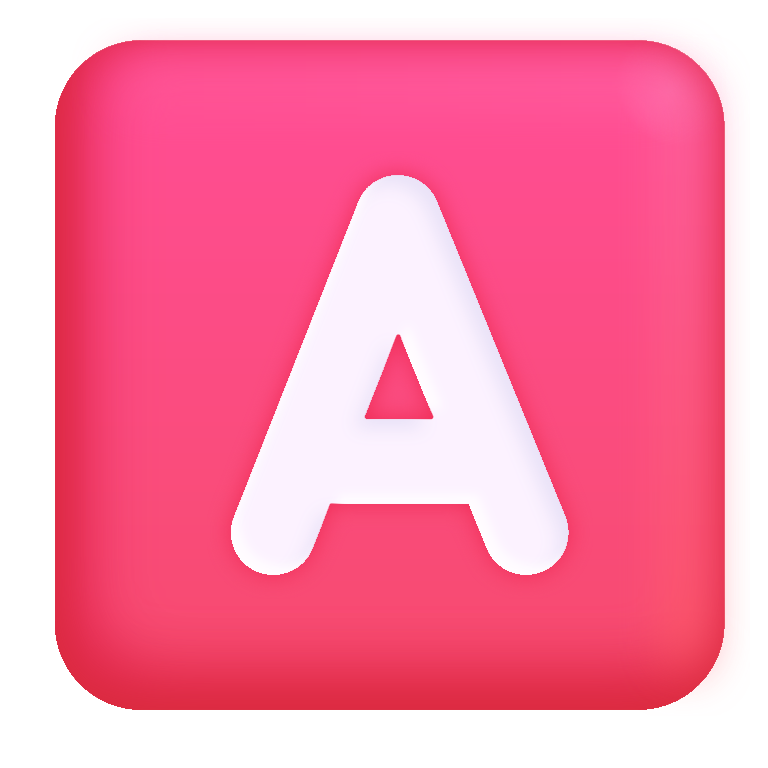
a button blood type color